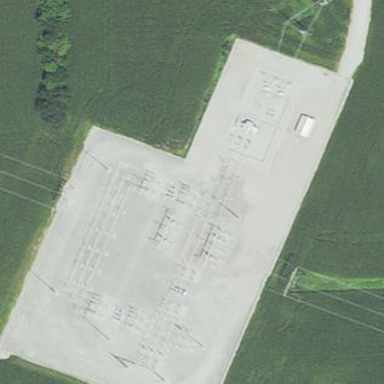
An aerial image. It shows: Substation surrounded by fence.